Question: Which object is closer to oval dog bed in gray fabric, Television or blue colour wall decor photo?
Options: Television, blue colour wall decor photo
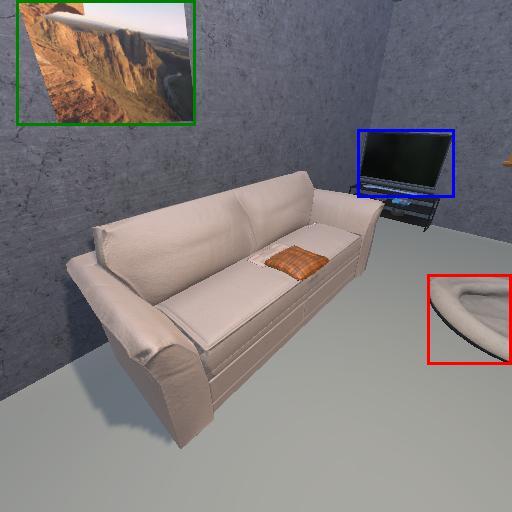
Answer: Television